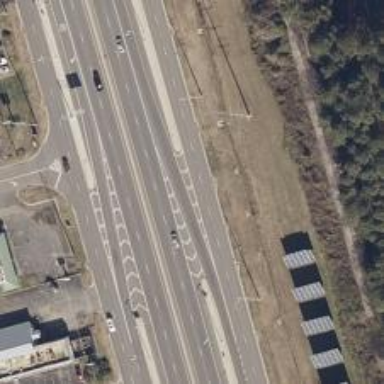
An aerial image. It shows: Secondary link road.